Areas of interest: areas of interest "Starlight"
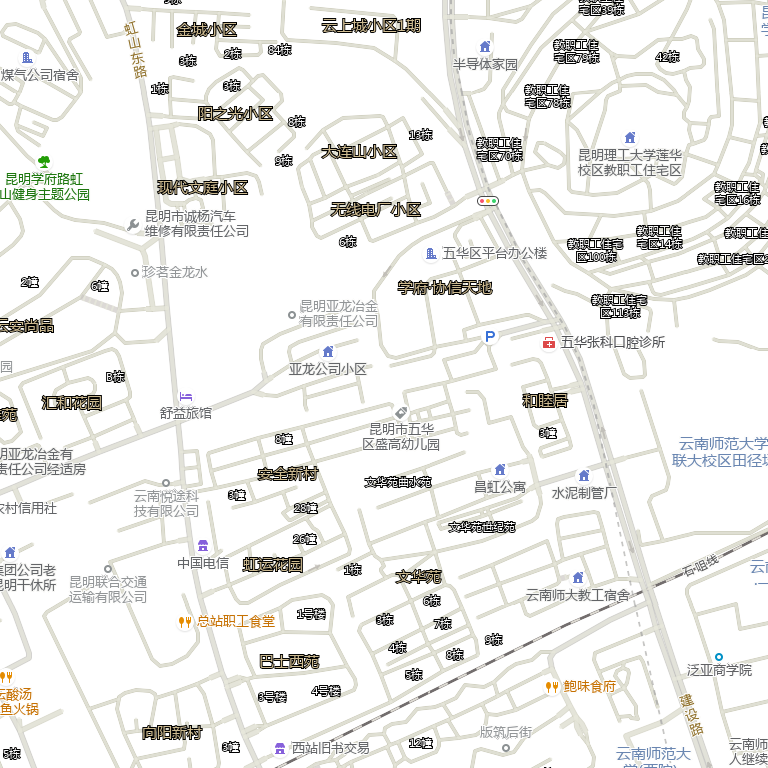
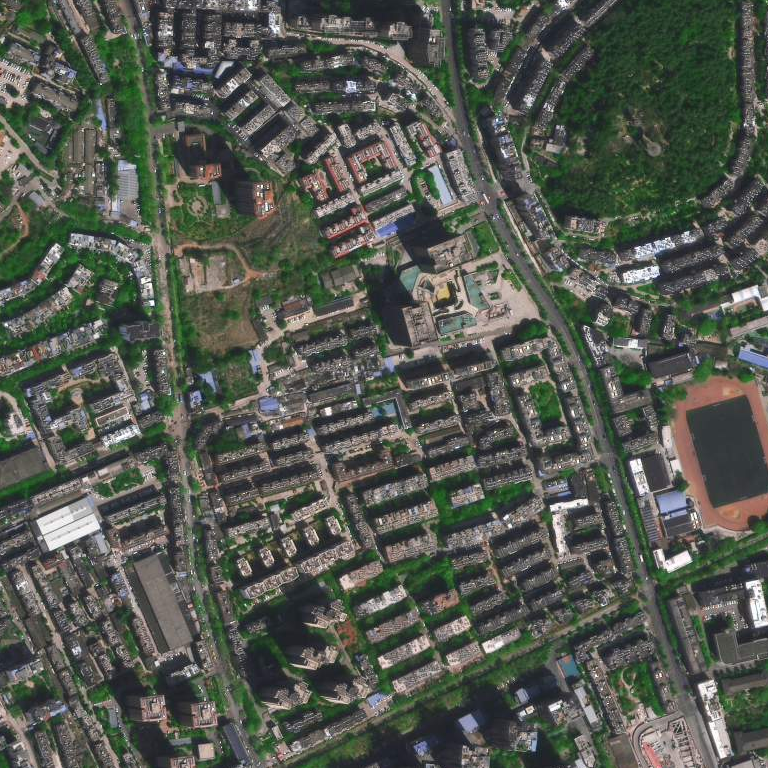